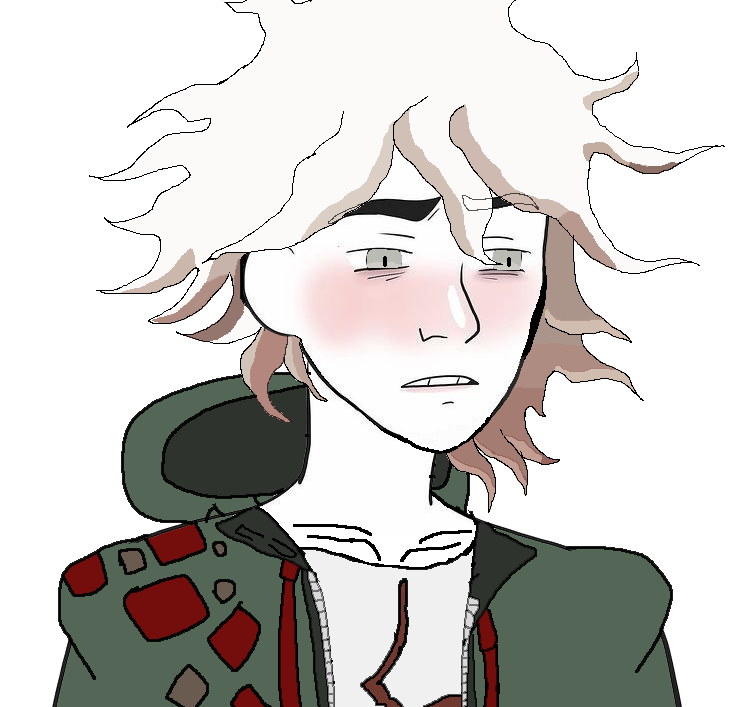
Label: 5_Twinkjak